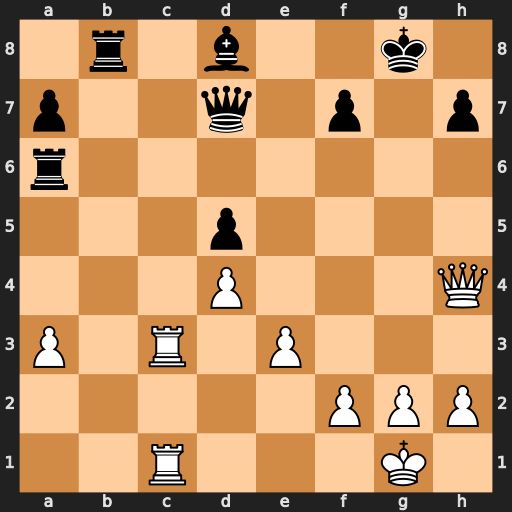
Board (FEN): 1r1b2k1/p2q1p1p/r7/3p4/3P3Q/P1R1P3/5PPP/2R3K1
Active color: w
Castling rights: -
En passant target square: -
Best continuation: Qg3+ Rg6 Qxb8